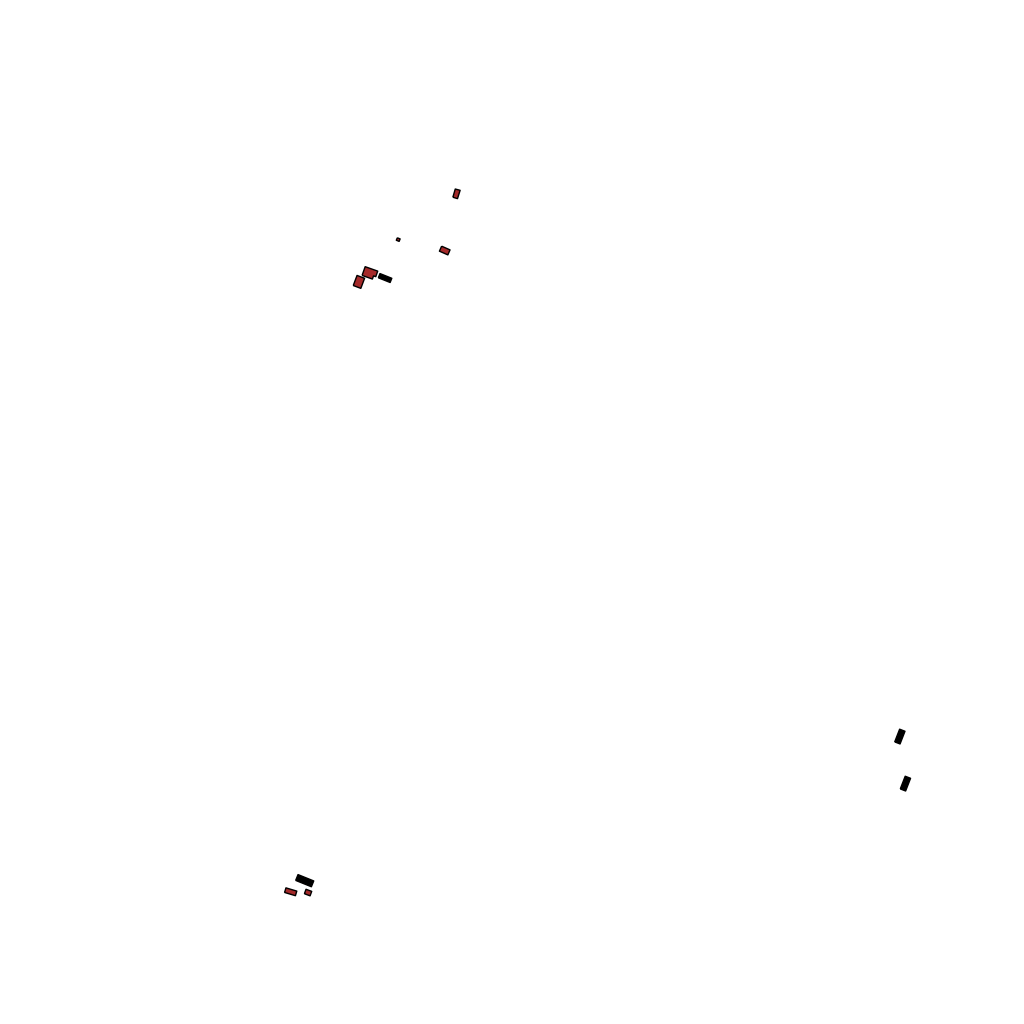
Tags: overhead vector_map, recreation, residential, special, individual_rise, density_1, Building, Facility, 1.0 km²